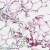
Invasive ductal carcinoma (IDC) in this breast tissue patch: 0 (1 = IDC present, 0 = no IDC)